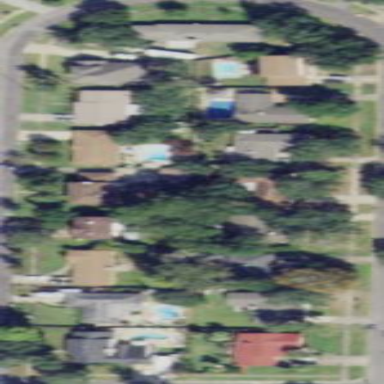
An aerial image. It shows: Single-family residential area.